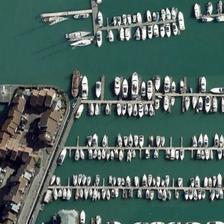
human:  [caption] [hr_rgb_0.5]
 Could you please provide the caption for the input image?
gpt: many boats are orderly in a port near some buildings .

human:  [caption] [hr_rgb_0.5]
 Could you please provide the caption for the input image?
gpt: many boats are orderly in a port near some buildings .

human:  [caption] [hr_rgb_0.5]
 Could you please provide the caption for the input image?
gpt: many boats are orderly in a port near some buildings .

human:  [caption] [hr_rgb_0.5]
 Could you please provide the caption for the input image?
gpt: many boats are orderly in a port near some buildings .

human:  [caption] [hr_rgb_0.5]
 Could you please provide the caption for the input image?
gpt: many boats are orderly in a port near some buildings .